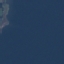
Label: SeaLake